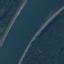
Land use / land cover class: River